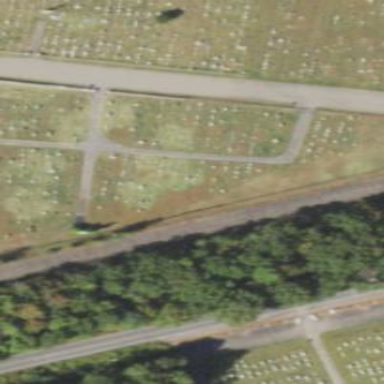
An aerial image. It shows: Cemetery.